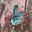
Label: 6